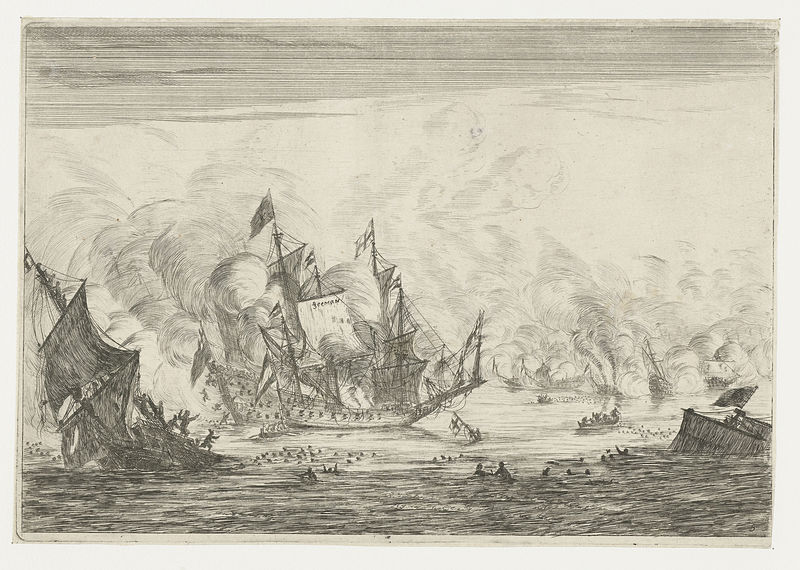
Titel: Zeeslag met een zinkend schip
Künstler: Reinier Nooms
Standort: Amsterdam
Institution: Rijksmuseum
Schlagwörter: skizze, segelschiffe, untergang, fight, people, smoke, cloud, sky, wrack, boat, ocean, sea, ship, water, drawing, illustration, sketch, battle, revolution, boats, drowning, mast, sail, storm, wave, wind, flag, flags, seeschlacht, pencil, draw, war, ships, lithograph, jump, windjammer, sails, sailboat, attack, sinking, cannon, swim, row boat, navy, armada, drown, rigging, warfare, hurricane, fleet, sink, battleship, lifeboat, abandon, englisches schiff, sinkin